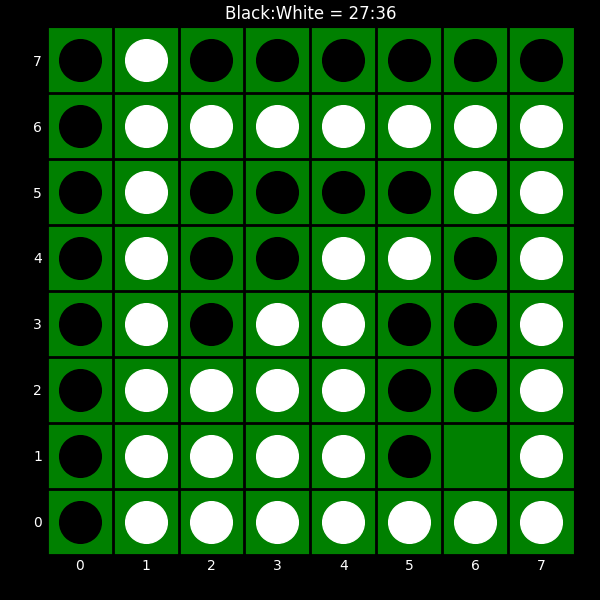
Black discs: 27
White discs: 36